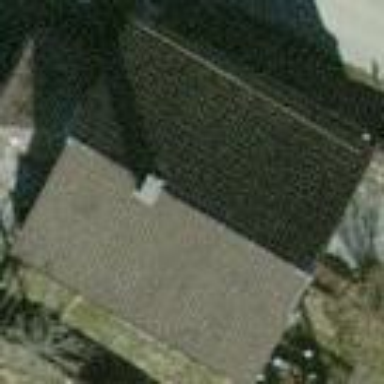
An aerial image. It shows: Simple and straightforward house.